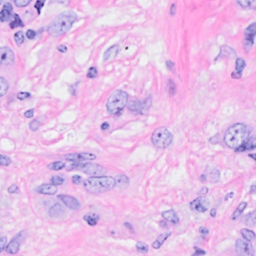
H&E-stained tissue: Breast